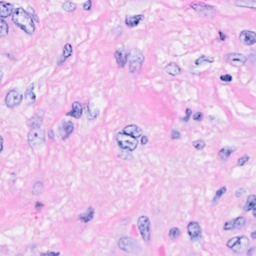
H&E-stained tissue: Breast